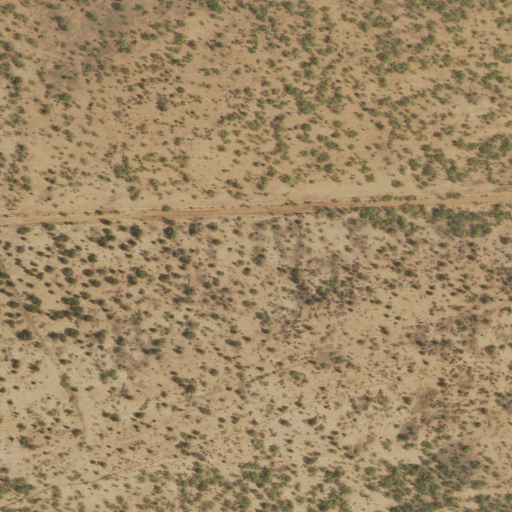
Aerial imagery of plain(s) in Texas named Day Windmill Flats containing shrub and cultivated crops